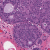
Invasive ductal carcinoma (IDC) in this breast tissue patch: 0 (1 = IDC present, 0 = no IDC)